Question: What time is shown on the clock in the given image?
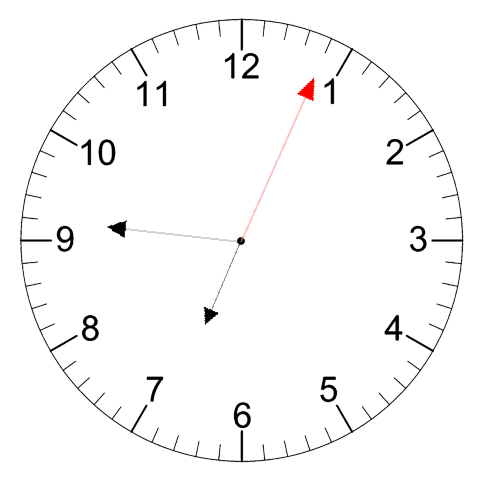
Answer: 06:46:04